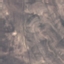
Land use / land cover: HerbaceousVegetation